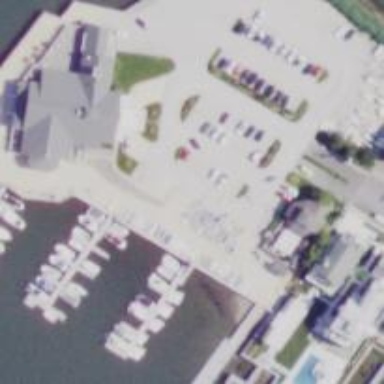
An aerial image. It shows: Marina on leisure land.